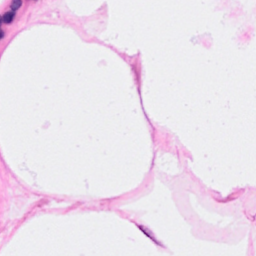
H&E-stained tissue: Breast